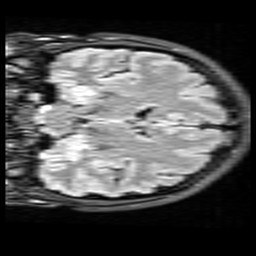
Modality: FLAIR
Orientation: coronal
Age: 25
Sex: female
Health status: healthy
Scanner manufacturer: siemens
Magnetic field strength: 3 T
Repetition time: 9 s
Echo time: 0.088 s